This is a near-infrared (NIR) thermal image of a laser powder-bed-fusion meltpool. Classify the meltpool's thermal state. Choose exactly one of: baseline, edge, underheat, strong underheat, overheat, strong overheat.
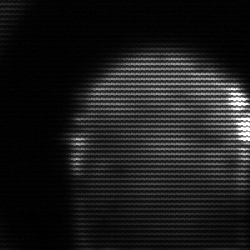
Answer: edge